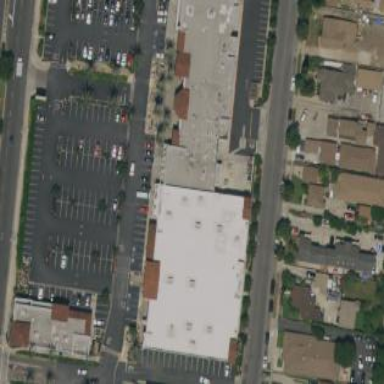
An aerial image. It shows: Retail building.